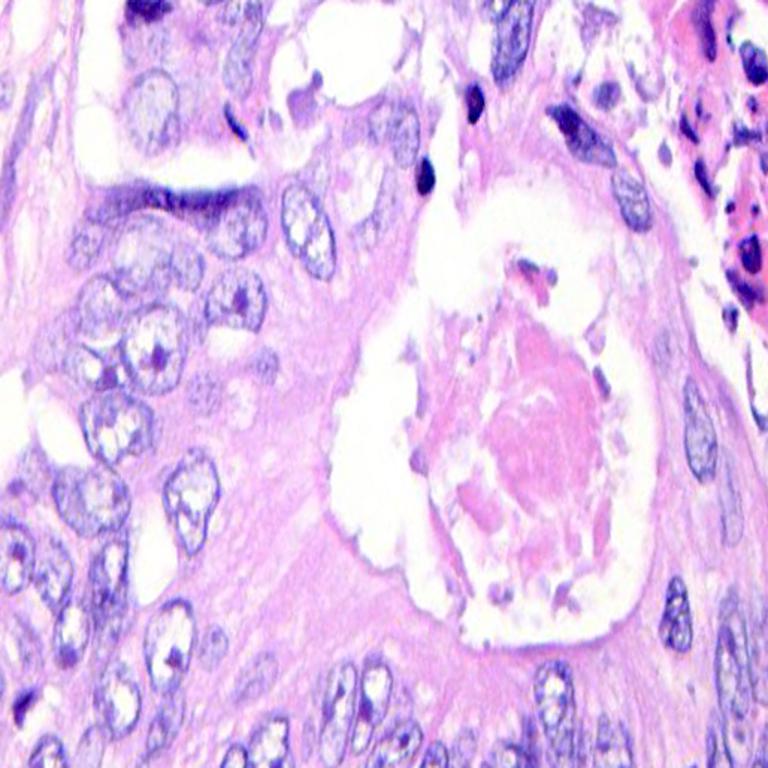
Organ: colon
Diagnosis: adenocarcinomas